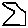
Label: hexagon